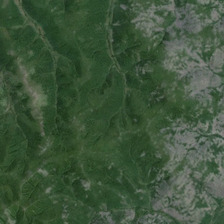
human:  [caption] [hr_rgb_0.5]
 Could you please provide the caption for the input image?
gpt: several rivers flow through the mountain .

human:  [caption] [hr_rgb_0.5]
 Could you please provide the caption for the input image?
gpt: the mountain is covered with trees .

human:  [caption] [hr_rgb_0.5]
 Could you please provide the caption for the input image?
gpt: several rivers flow through the mountain .

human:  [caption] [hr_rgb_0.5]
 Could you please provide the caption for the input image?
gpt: the mountain is covered with trees .

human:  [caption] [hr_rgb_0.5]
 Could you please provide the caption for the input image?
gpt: the mountain is covered with trees .